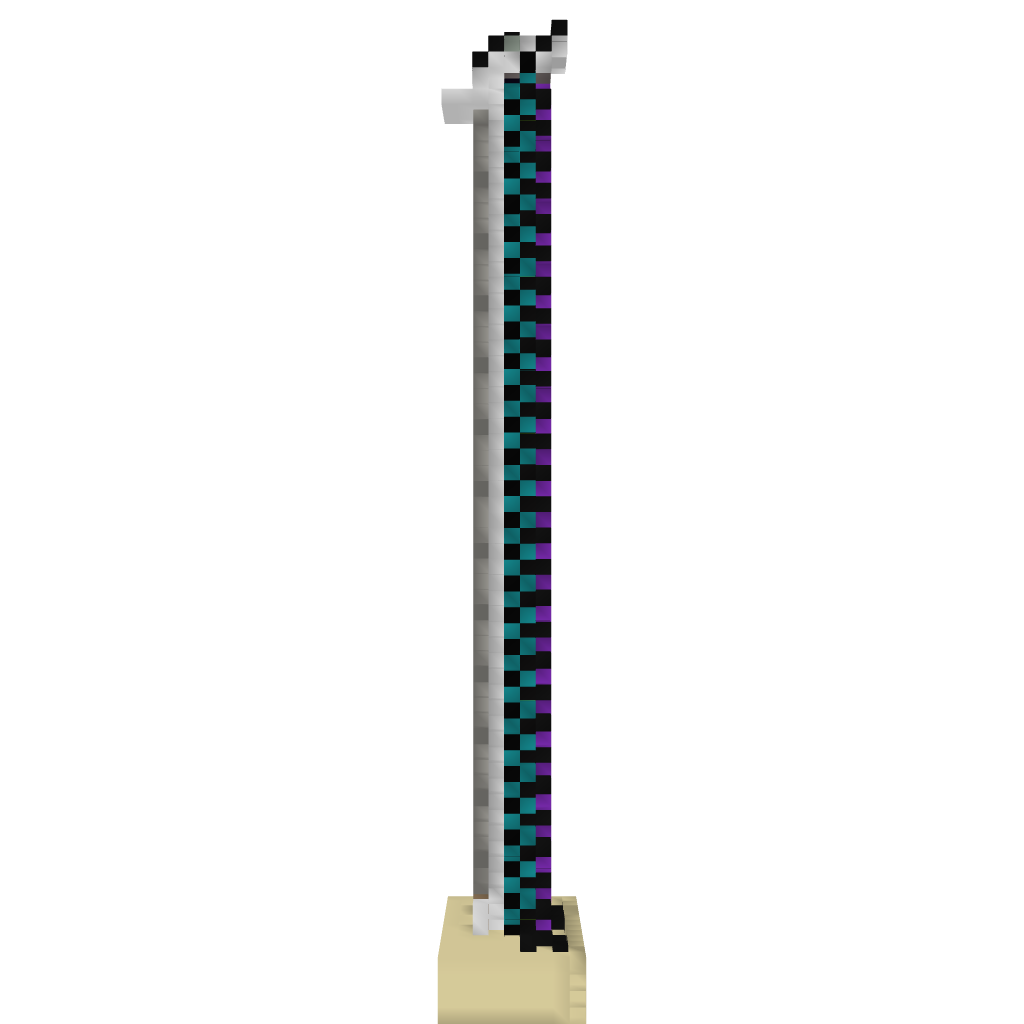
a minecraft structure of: Super Tall Pistion Elevator